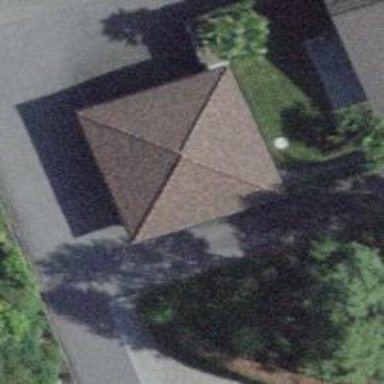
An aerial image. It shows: Garage building.